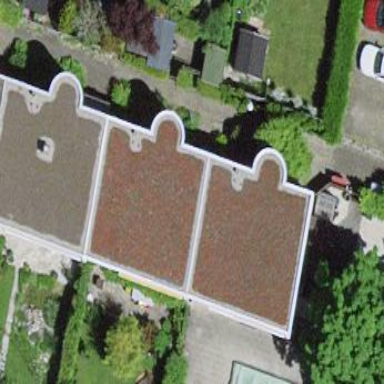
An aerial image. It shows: Terrace building.